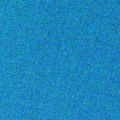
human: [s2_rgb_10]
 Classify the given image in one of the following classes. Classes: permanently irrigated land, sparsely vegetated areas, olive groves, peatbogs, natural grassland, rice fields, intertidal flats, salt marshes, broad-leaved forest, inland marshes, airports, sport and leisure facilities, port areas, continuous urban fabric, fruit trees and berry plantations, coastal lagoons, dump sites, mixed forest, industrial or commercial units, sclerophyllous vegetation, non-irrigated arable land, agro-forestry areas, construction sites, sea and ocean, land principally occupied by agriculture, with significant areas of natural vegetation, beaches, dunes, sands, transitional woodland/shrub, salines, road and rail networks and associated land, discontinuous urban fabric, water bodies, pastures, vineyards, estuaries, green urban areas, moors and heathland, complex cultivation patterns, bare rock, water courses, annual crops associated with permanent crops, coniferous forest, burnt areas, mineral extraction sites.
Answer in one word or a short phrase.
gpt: sea and ocean